Question: I am using the plotyy function to produce the chart in the image below.

I have two issues with this chart. First issue being having two x-axes I want the zero on the left hand side of my chart to be level with the zero on the right hand side. Is there anyway I can make this happen?
Lastly I want to put some labels on the x-axis however you can that I labels have numbers on top of them. I only want the labels to be visible which I cannot seem to do?
Below is my code.
'''
x_labels = data_cell(2:end, 1);
risk_tot = cell2mat(data_cell(2:end, 2));
risk_cont = cell2mat(data_cell(2:end, 3));
[pp,h1,h2]=plotyy((1:length(risk_tot)),risk_tot,(1:length(risk_tot)),risk_cont,'bar','stem');
set(gca,'XtickL',x_labels);
set(h1,'FaceColor',my_Blue2(40,:),'EdgeColor',my_Blue2(40,:))
set(h2,'Color',my_Orange(1,:),'LineWidth',0.5,'MarkerEdgeColor',my_Orange(1,:))
set(pp(1),'Box','off')
set(pp(2),'Box','off')
'''
I have managed to resolve the second issue with the x-axis labels. I simply added the line below. This sets the second x-axis labels to empty.
Still can't fix the first issue.
'''
set(pp(2),'XTickLabel',[]);
'''
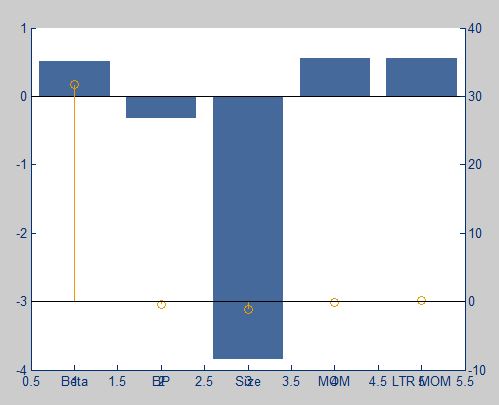
Answer: Try <URL>:
'''
linkaxes(pp,'y')
'''
You may need to adjust the axes limits with 'pp(1).Ylim = ...' to get the desired result.